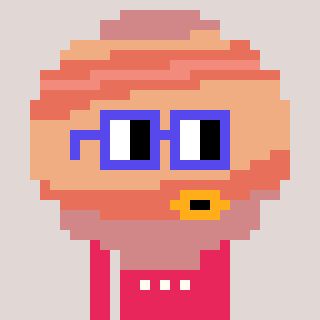
a pixel art character with square blue glasses, a jupiter-shaped head and a redpinkish-colored body on a warm background